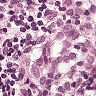
Metastatic tissue present: yes